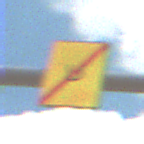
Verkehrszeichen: EndeUmleitung
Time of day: Midday
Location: Outdoor (Suburban)
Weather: PartlyCloudy
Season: NotSpecified
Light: Natural